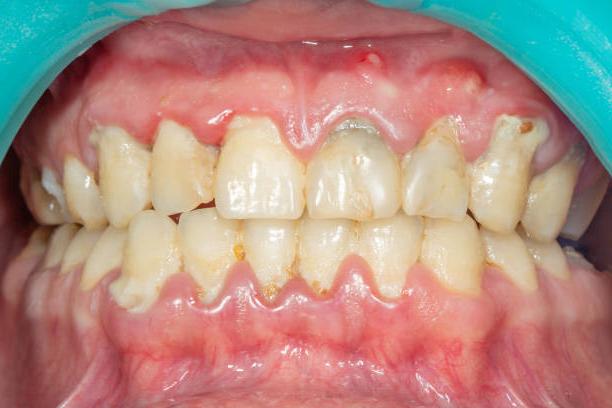
Condition: Gingivitis